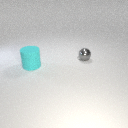
small gray metal sphere to the right of large cyan rubber cylinder